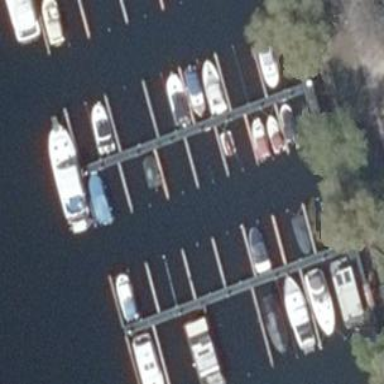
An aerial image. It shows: Marina on leisure land.